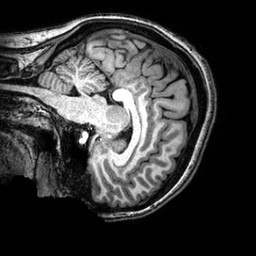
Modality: T1w
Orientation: sagittal
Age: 28
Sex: female